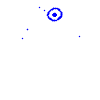
Particle: pion